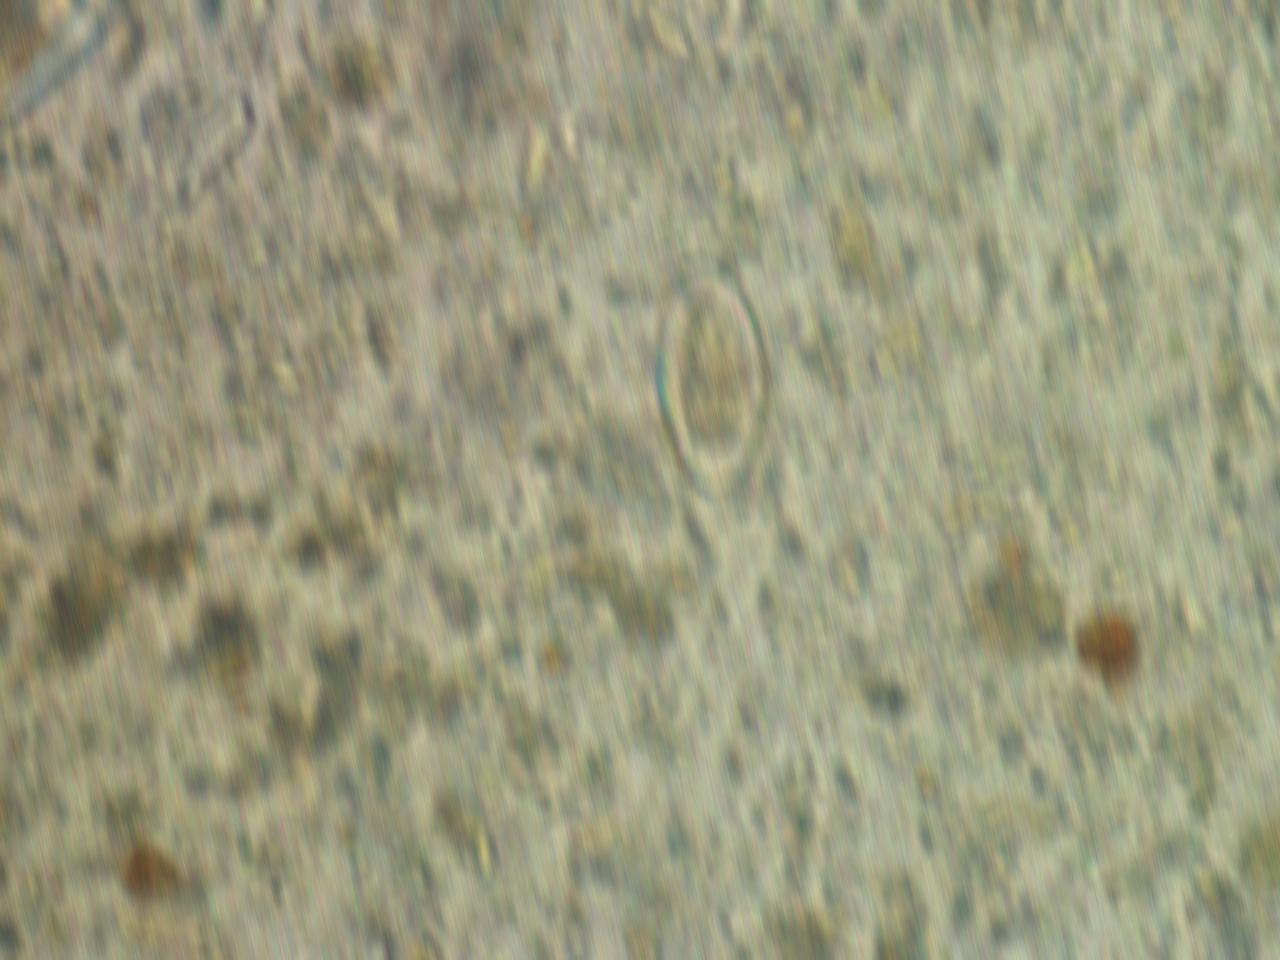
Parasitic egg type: Enterobius vermicularis